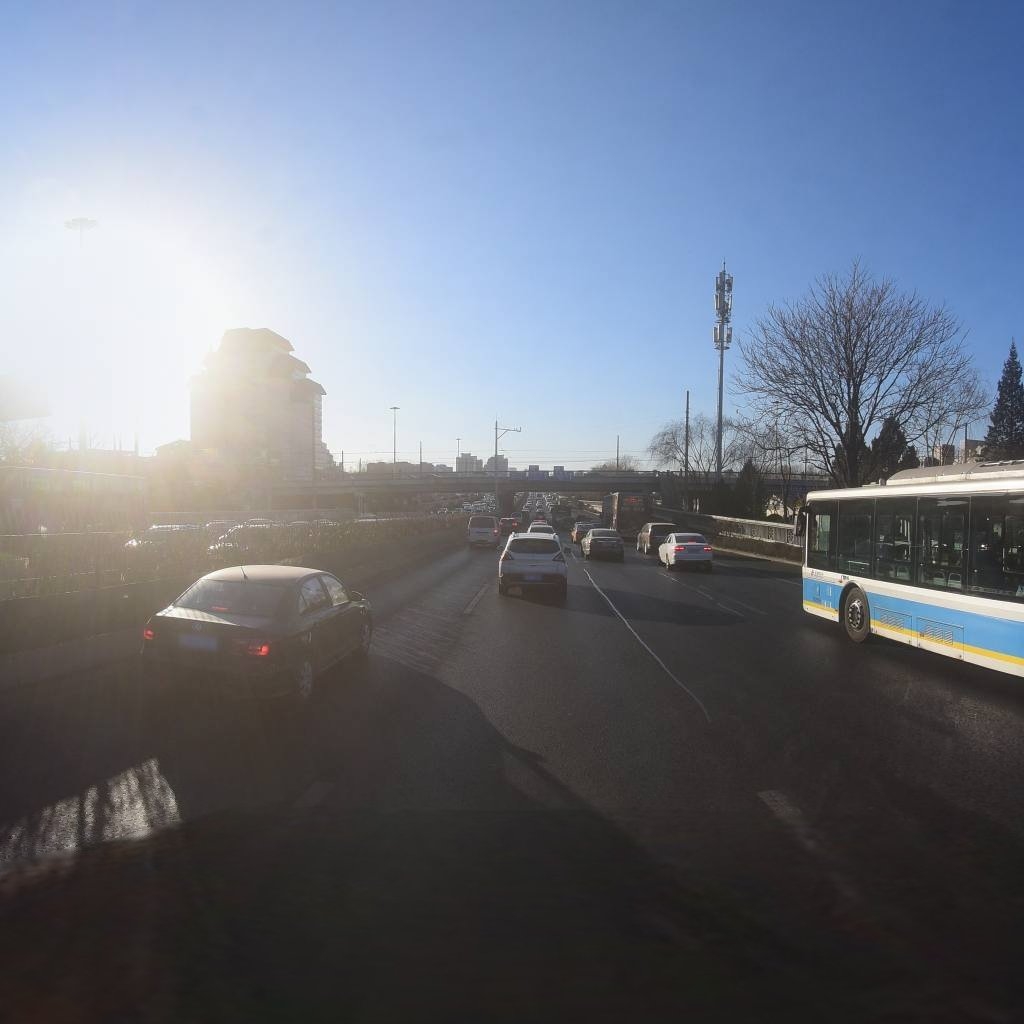
Region: Dongcheng
Road damage annotations: longitudinal patch, longitudinal patch